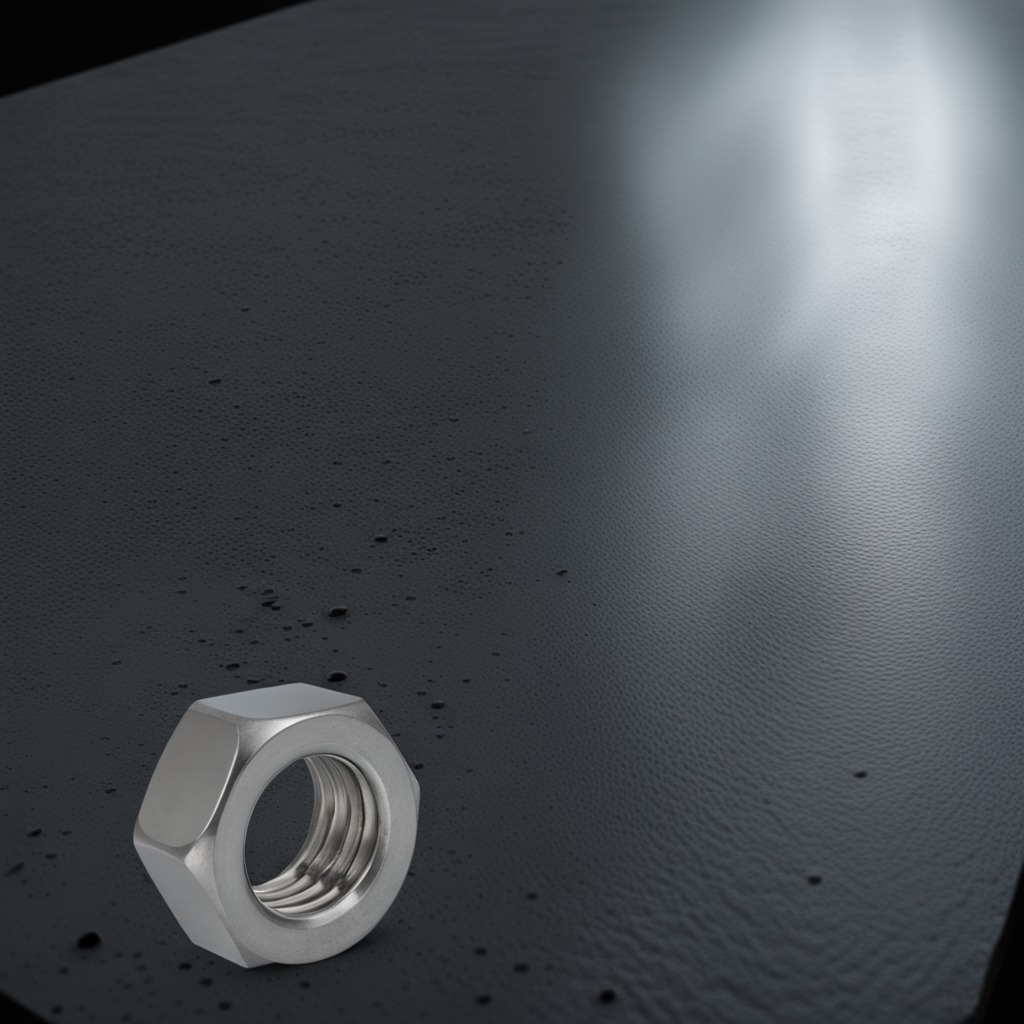
A metal nut is lying on a clean granite table inside a workshop at night.